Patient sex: F
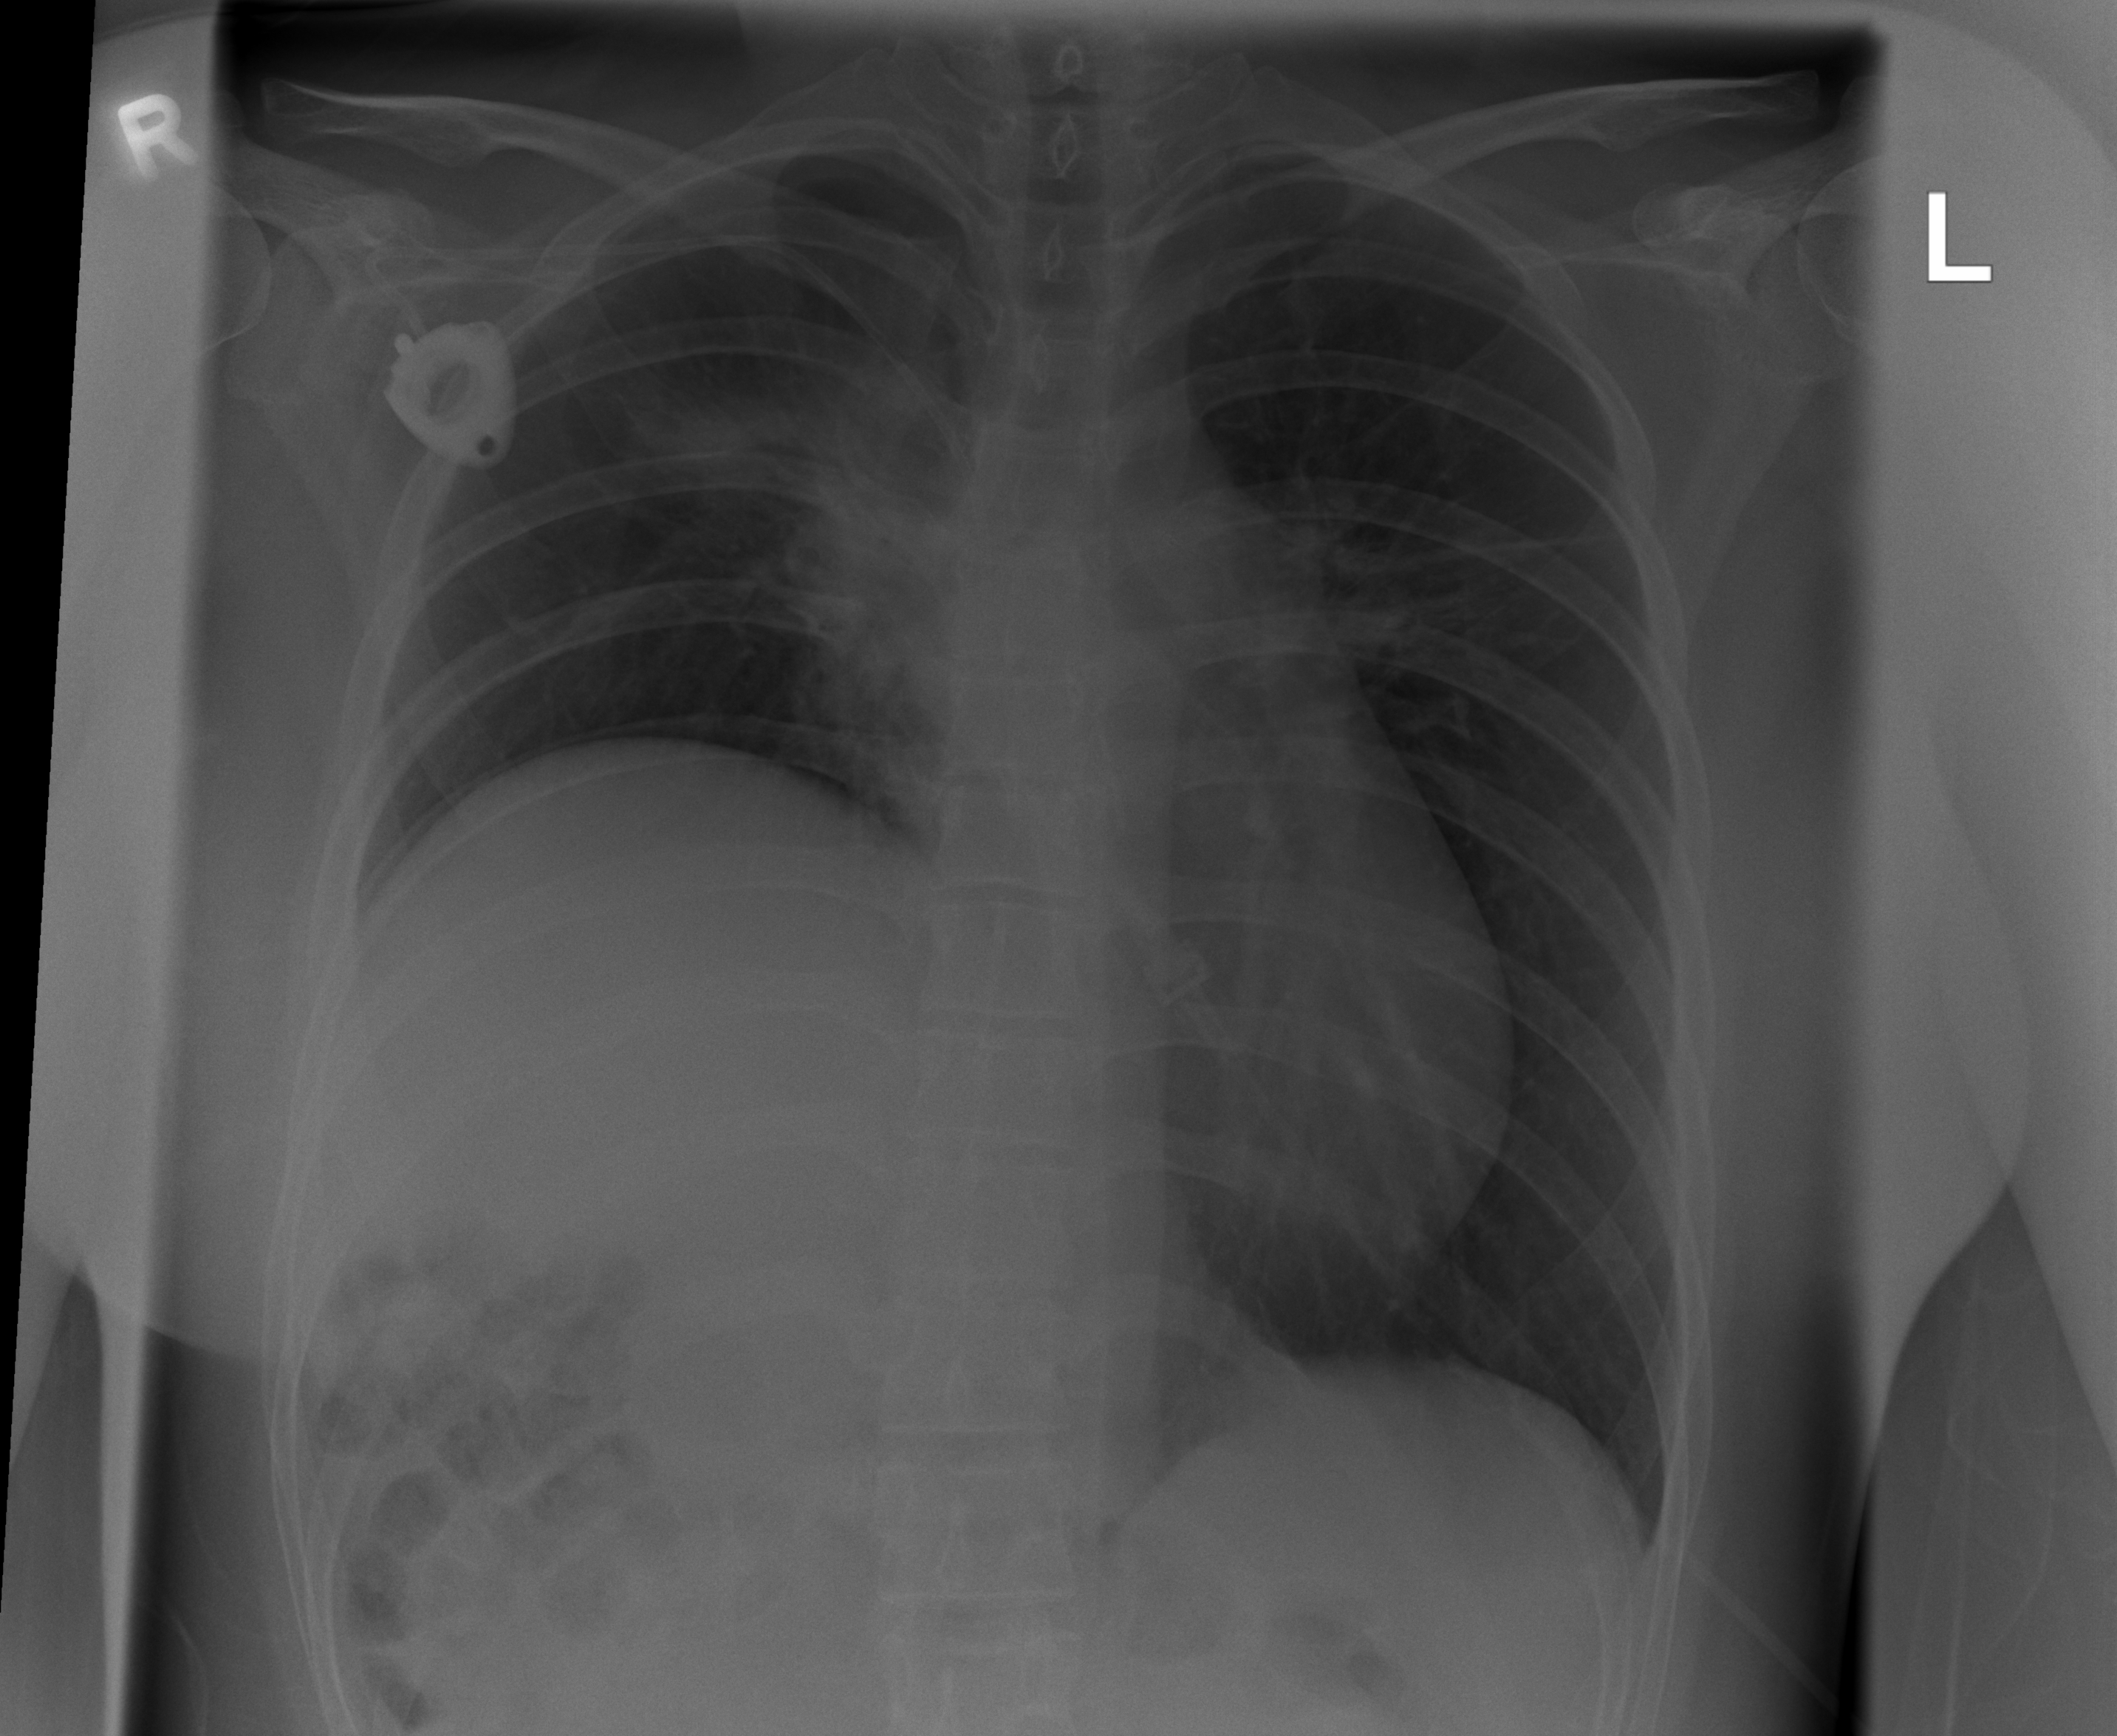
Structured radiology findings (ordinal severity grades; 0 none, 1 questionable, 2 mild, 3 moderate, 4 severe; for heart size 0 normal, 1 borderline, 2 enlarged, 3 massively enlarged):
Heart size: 0
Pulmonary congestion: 0
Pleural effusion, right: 0
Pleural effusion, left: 0
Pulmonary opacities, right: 3
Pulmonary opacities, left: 2
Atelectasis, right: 0
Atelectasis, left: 2